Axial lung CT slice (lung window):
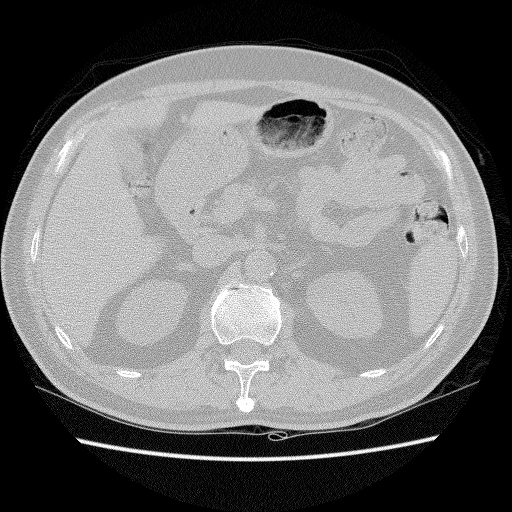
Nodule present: no